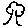
Label: tree